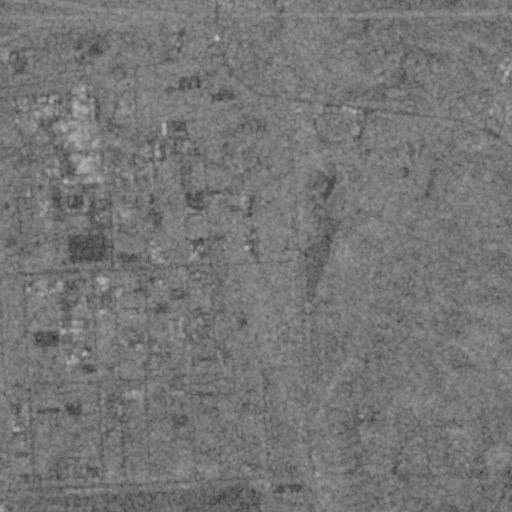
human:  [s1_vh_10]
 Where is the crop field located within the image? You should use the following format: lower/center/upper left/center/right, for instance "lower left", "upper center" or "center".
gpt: The crop field is located in the upper right of the image.
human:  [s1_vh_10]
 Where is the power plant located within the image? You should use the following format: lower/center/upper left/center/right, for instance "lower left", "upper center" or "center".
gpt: The power plant is located in the upper left of the image.
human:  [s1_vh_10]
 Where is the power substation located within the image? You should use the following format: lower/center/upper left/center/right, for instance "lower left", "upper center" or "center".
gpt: The power substation is located in the upper left of the image.
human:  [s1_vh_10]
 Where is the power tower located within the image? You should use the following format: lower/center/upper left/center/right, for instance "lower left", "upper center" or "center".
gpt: The power tower is located in the upper of the image.
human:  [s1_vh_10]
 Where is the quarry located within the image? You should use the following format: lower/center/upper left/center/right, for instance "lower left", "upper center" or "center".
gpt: There is no quarry in the image.

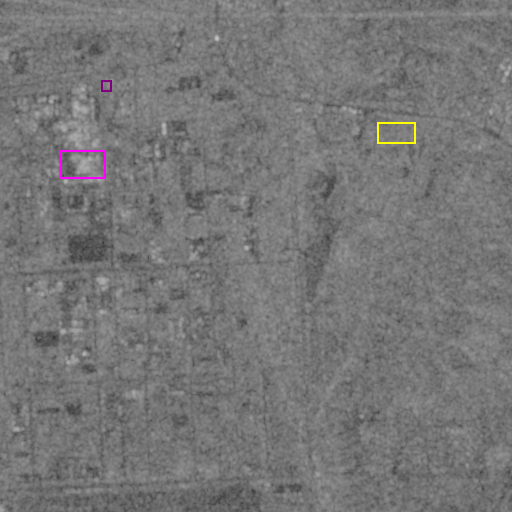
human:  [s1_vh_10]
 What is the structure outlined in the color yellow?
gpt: The structure outlined in yellow is a crop field.
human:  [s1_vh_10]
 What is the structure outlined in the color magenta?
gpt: The structure outlined in magenta is a power plant.
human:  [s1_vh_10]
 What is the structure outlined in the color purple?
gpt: The structure outlined in purple is a power substation.
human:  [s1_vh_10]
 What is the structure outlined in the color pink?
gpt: There is no pink outline.